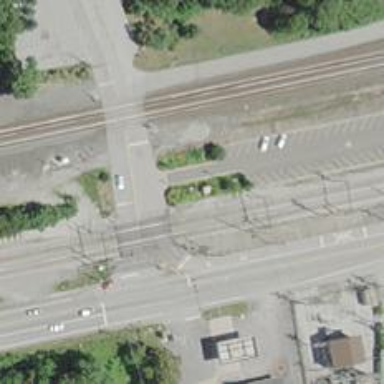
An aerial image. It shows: Railway level crossing.